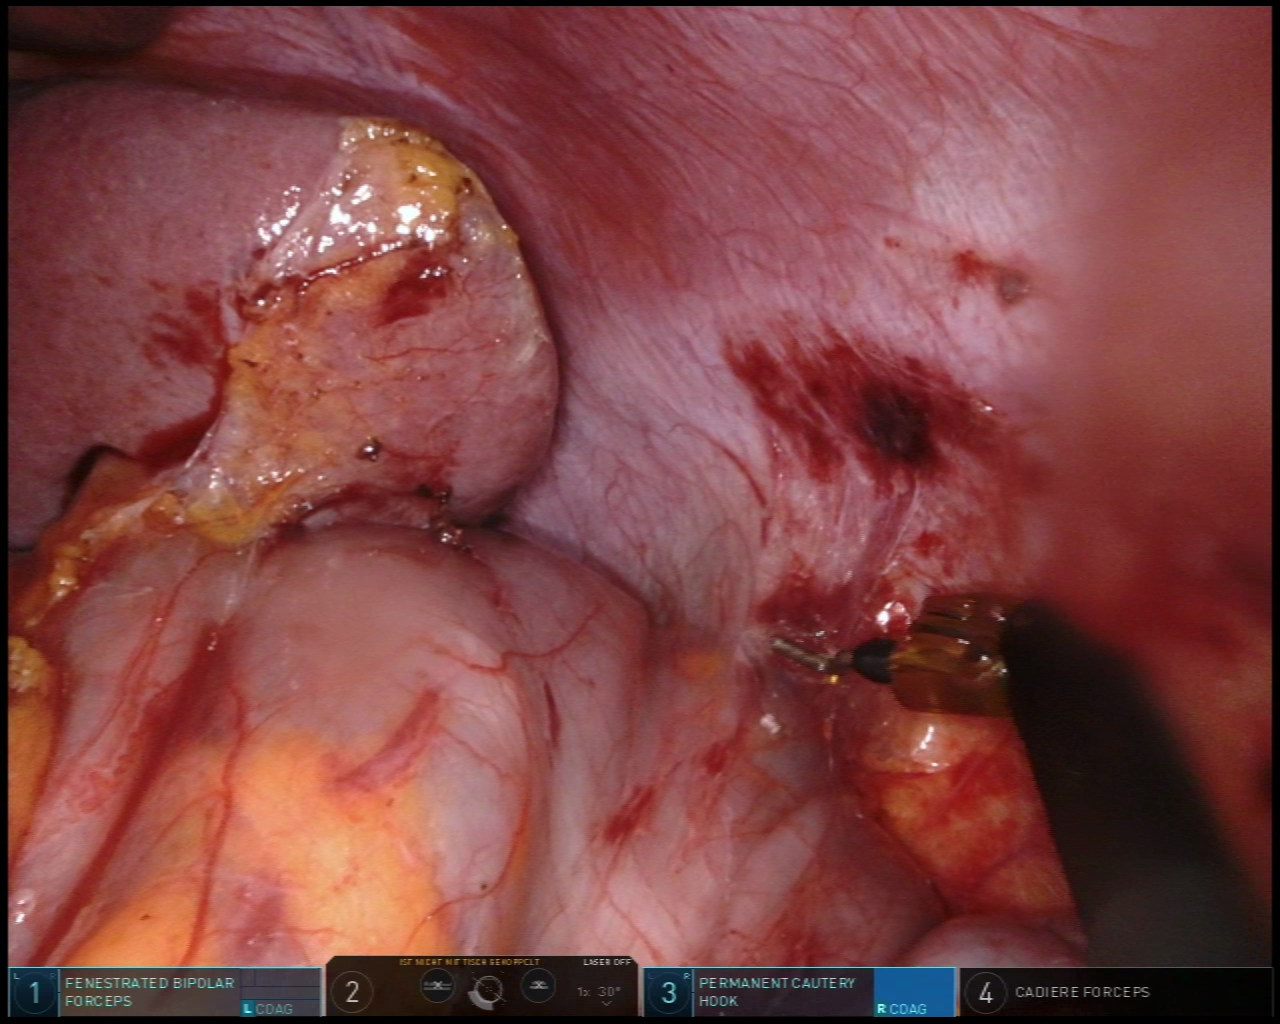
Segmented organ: colon
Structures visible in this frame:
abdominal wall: yes
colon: yes
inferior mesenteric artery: no
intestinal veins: no
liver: no
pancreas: no
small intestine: no
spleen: yes
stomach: no
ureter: no
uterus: no
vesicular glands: no